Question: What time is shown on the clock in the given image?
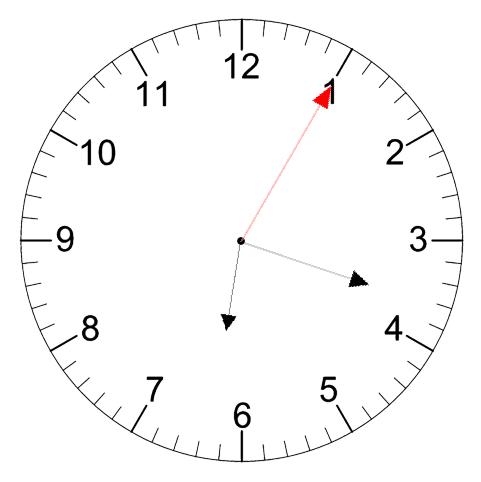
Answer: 06:18:05